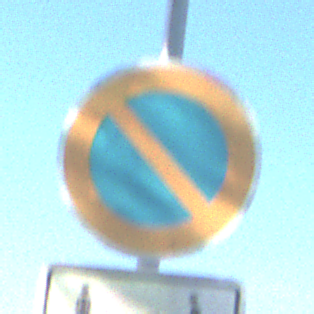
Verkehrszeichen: EingeschraenktesHalteverbot
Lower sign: CarsharingfahrzeugeFrei
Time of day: MorningAfternoon
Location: Outdoor (Nature)
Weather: Clear
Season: Autumn
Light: Natural